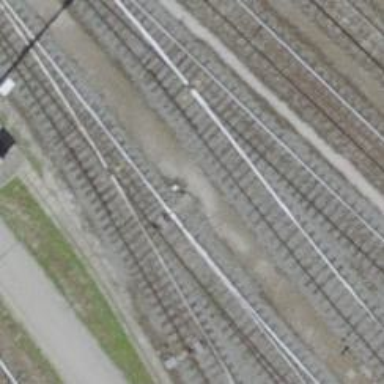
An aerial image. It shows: Single-track railway yard.